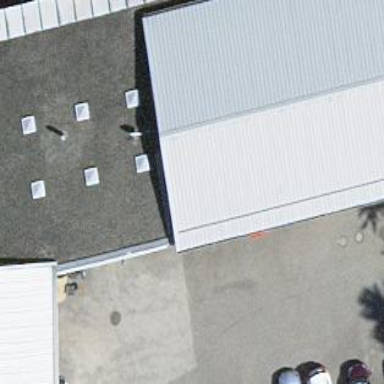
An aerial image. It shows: Roofed building housing car shop.